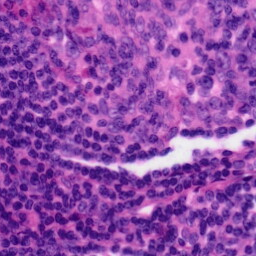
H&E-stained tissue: Tonsil